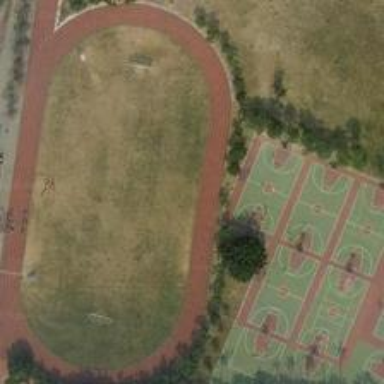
In this area we can see the football field, basketball courts and tennis courts, some people doing physical exercises .